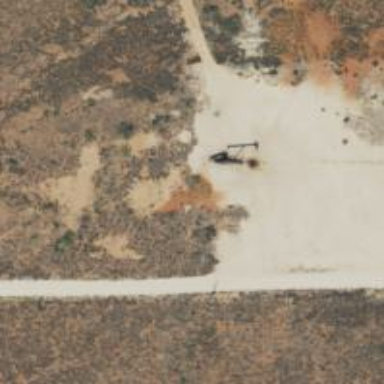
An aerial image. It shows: Petroleum well.